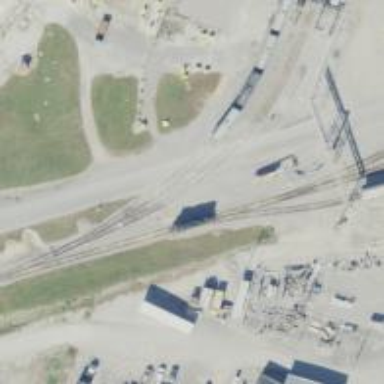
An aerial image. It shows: Level crossing along the railway.